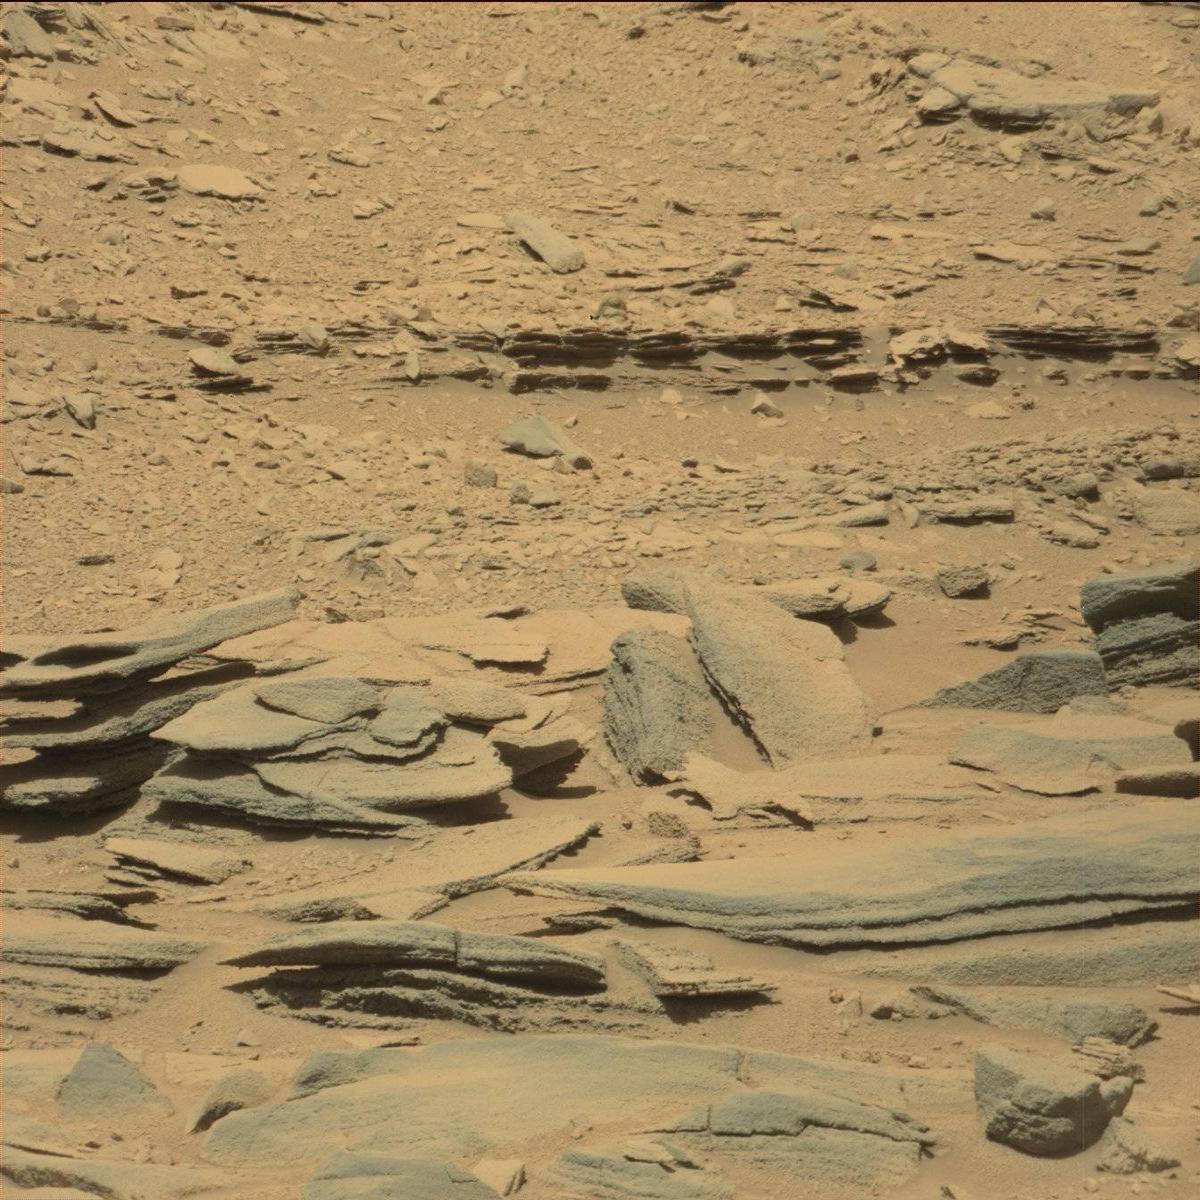
Terrain classes present: Bedrock, Sand / Soil